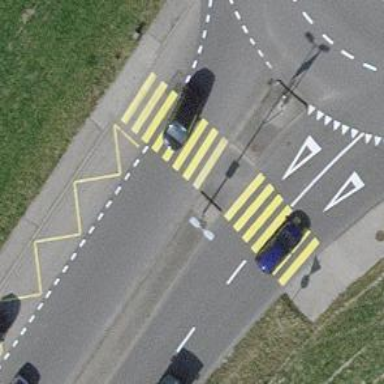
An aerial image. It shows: Marked zebra crossing with pedestrian island.